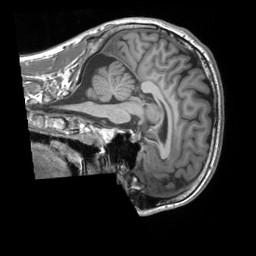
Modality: T1w
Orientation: sagittal